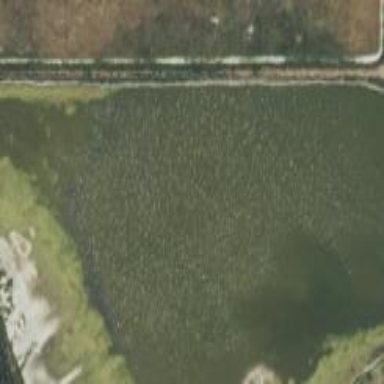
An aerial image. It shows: Reservoir.